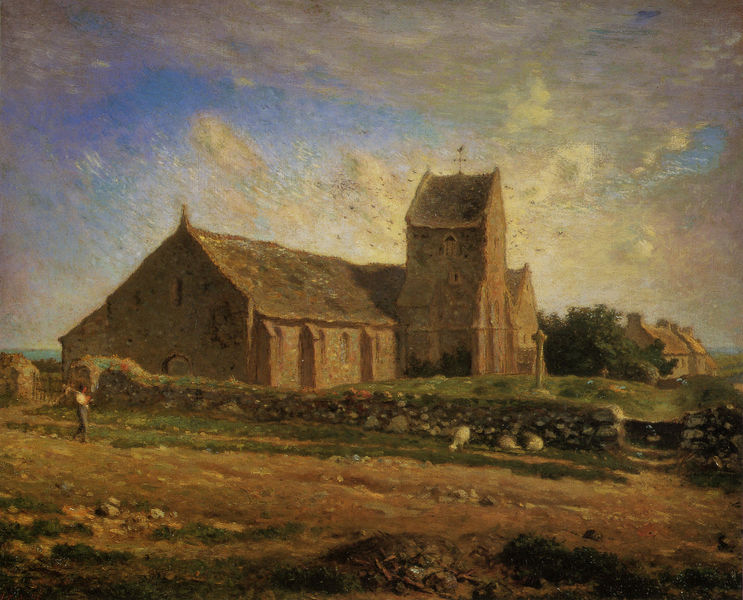
Titel: Die Kirche von Gréville
Künstler: Jean François Millet
Standort: Paris
Institution: Musée d'Orsay
Schlagwörter: baum, blau, blätter, dunkel, gemälde, himmel, laub, mann, meer, schatten, weiß, wolken, bäume, grün, kirchturm, landschaft, ocker, abend, braun, fenster, grau, hell, licht, schwarz, strasse, tür, dach, gebäude, gras, haus, rasen, rot, tier, tiere, weg, wiese, wolke, zaun, beige, malerei, architektur, mensch, stein, steine, tragen, niederlande, öl, erde, feld, horizont, häuser, hügel, weide, wind, busch, büsche, gatter, gebüsch, gehen, kirche, pfad, sonne, wiesen, boden, land, figur, gold, genre, schornstein, turm, bewölkt, ruhe, fassade, abhang, bündel, berge, hang, dorf, dächer, giebel, mauer, schornsteine, ziegel, gelände, barun, herde, alm, geröll, steinmauer, spazieren, pilaster, arbeiter, rundbogen, treppe, stimmung, bauer, tor, anbau, ruine, schaf, reetdach, glockenturm, kloster, kreuz, passant, torbogen, alpen, geborge, friedhof, portal, öffnung, ländlich, mauern, blauer himmel, dorfkirche, kapelle, wetterfahne, schafe, hirte, schäfer, schief, ziege, streben, bruchstein, hacke, steinhaus, verfallen, ziegen, nischen, friedlich, figut, satteldach, romanisch, first, hallenkirche, strebewerk, kruez, insular, friedhofsmauer, irland, john constable, schafsherde, gottesacker, rase, landmann, schornstei, christmonogramm, schiefe ebene, freidlich, schöner tag